Question: I am new in Android Development. I am trying to display in the screen with only one card at a time on the screen using . But unfortunately cards that I designed are not filling entire screen width as expected, as you can see in the given below.
How I can stretch these cards to fill in the entire screen (width wise, height is wrap content).
Is there any possible solution to this problem?
My Code:
'''
<LinearLayout xmlns:android="http://schemas.android.com/apk/res/android"
android:layout_width="match_parent"
android:layout_height="match_parent"
android:orientation="vertical">
<include
android:id="@+id/appBar"
layout="@layout/app_bar"/>
<TextView
android:layout_width="match_parent"
android:layout_height="wrap_content"
android:text="Horizontal Card List"
android:textSize="16sp"
android:padding="3dp"
android:background="#CCCCCC" />
<android.support.v7.widget.RecyclerView
android:id="@+id/hrlist_recycler_view"
android:layout_width="match_parent"
android:layout_height="wrap_content"
android:scrollbars="horizontal" />
</LinearLayout>
'''
'''
<?xml version="1.0" encoding="utf-8"?>
<LinearLayout xmlns:android="http://schemas.android.com/apk/res/android"
android:layout_width="match_parent"
android:layout_height="wrap_content"
android:orientation="vertical"
android:padding="8dp"
android:tag="contains Cards main Container">
<android.support.v7.widget.CardView xmlns:android="http://schemas.android.com/apk/res/android"
xmlns:app="http://schemas.android.com/apk/res-auto"
android:id="@+id/card_view"
android:layout_width="match_parent"
android:layout_height="wrap_content"
android:elevation="10dp"
app:cardBackgroundColor="#B6B6B6">
<TextView
android:id="@+id/card_text"
android:layout_width="wrap_content"
android:layout_height="wrap_content"
android:layout_gravity="center_vertical"
android:padding="20dp"
android:text="Card 1"
android:textSize="30sp" />
</android.support.v7.widget.CardView>
</LinearLayout>
'''
'''
package ab9.mamv.com.playground;
import android.os.Bundle;
import android.support.v4.app.NavUtils;
import android.support.v7.app.ActionBarActivity;
import android.support.v7.widget.LinearLayoutManager;
import android.support.v7.widget.RecyclerView;
import android.support.v7.widget.Toolbar;
import android.view.Menu;
import android.view.MenuItem;
import java.util.ArrayList;
import java.util.List;
public class SubActivity extends ActionBarActivity {
Toolbar toolbar;
private RecyclerView mRecyclerView;
private SubActivityAdapter mAdapter;
private RecyclerView.LayoutManager mLayoutManager;
@Override
protected void onCreate(Bundle savedInstanceState) {
super.onCreate(savedInstanceState);
setContentView(R.layout.activity_sub);
toolbar = (Toolbar) findViewById(R.id.appBar);
setSupportActionBar(toolbar);
getSupportActionBar().setHomeButtonEnabled(true);
getSupportActionBar().setDisplayHomeAsUpEnabled(true);
//RecyclerView
mRecyclerView = (RecyclerView) findViewById(R.id.hrlist_recycler_view);
mRecyclerView.setHasFixedSize(true);
mAdapter = new SubActivityAdapter(this, getData());
mRecyclerView.setAdapter(mAdapter);
//Layout manager for the Recycler View
mLayoutManager = new LinearLayoutManager(this, LinearLayoutManager.HORIZONTAL, false);
mRecyclerView.setLayoutManager(mLayoutManager);
}
public static List<SubActivityData> getData() {
List<SubActivityData> subActivityData = new ArrayList<>();
String[] cardTitle = {
"Card 1",
"Card 2",
"Card 3",
"Card 4",
"Card 5",
"Card 6",
};
for (int i = 0; i < cardTitle.length; i++) {
SubActivityData current = new SubActivityData();
current.cardTitle = cardTitle[i];
subActivityData.add(current);
}
return subActivityData;
}
@Override
public boolean onCreateOptionsMenu(Menu menu) {
// Inflate the menu; this adds items to the action bar if it is present.
getMenuInflater().inflate(R.menu.menu_sub, menu);
return true;
}
@Override
public boolean onOptionsItemSelected(MenuItem item) {
// Handle action bar item clicks here. The action bar will
// automatically handle clicks on the Home/Up button, so long
// as you specify a parent activity in AndroidManifest.xml.
int id = item.getItemId();
//noinspection SimplifiableIfStatement
if (id == R.id.action_settings) {
return true;
}
if (id == android.R.id.home) {
NavUtils.navigateUpFromSameTask(this);
}
return super.onOptionsItemSelected(item);
}
}
'''
'''
package ab9.mamv.com.playground;
import android.content.Context;
import android.support.v7.widget.RecyclerView;
import android.view.LayoutInflater;
import android.view.View;
import android.view.ViewGroup;
import android.widget.TextView;
import java.util.Collections;
import java.util.List;
/**
* Created by Abhishek on 20-03-2015.
*/
public class SubActivityAdapter extends RecyclerView.Adapter<SubActivityAdapter.SubActivityViewHolder> {
private final LayoutInflater inflater;
List<SubActivityData> subActivityData = Collections.EMPTY_LIST;
public SubActivityAdapter(Context context, List<SubActivityData> subActivityData) {
inflater = LayoutInflater.from(context);
this.subActivityData = subActivityData;
}
@Override
public SubActivityViewHolder onCreateViewHolder(ViewGroup parent, int viewType) {
View view = inflater.inflate(R.layout.custom_card, parent, false);
SubActivityViewHolder subActivityViewHolder = new SubActivityViewHolder(view);
return subActivityViewHolder;
}
@Override
public void onBindViewHolder(SubActivityViewHolder holder, int position) {
SubActivityData currentCard = subActivityData.get(position);
holder.title.setText(currentCard.cardTitle);
}
@Override
public int getItemCount() {
return subActivityData.size();
}
class SubActivityViewHolder extends RecyclerView.ViewHolder {
TextView title;
public SubActivityViewHolder(View itemView) {
super(itemView);
title = (TextView) itemView.findViewById(R.id.card_text);
}
}
}
'''

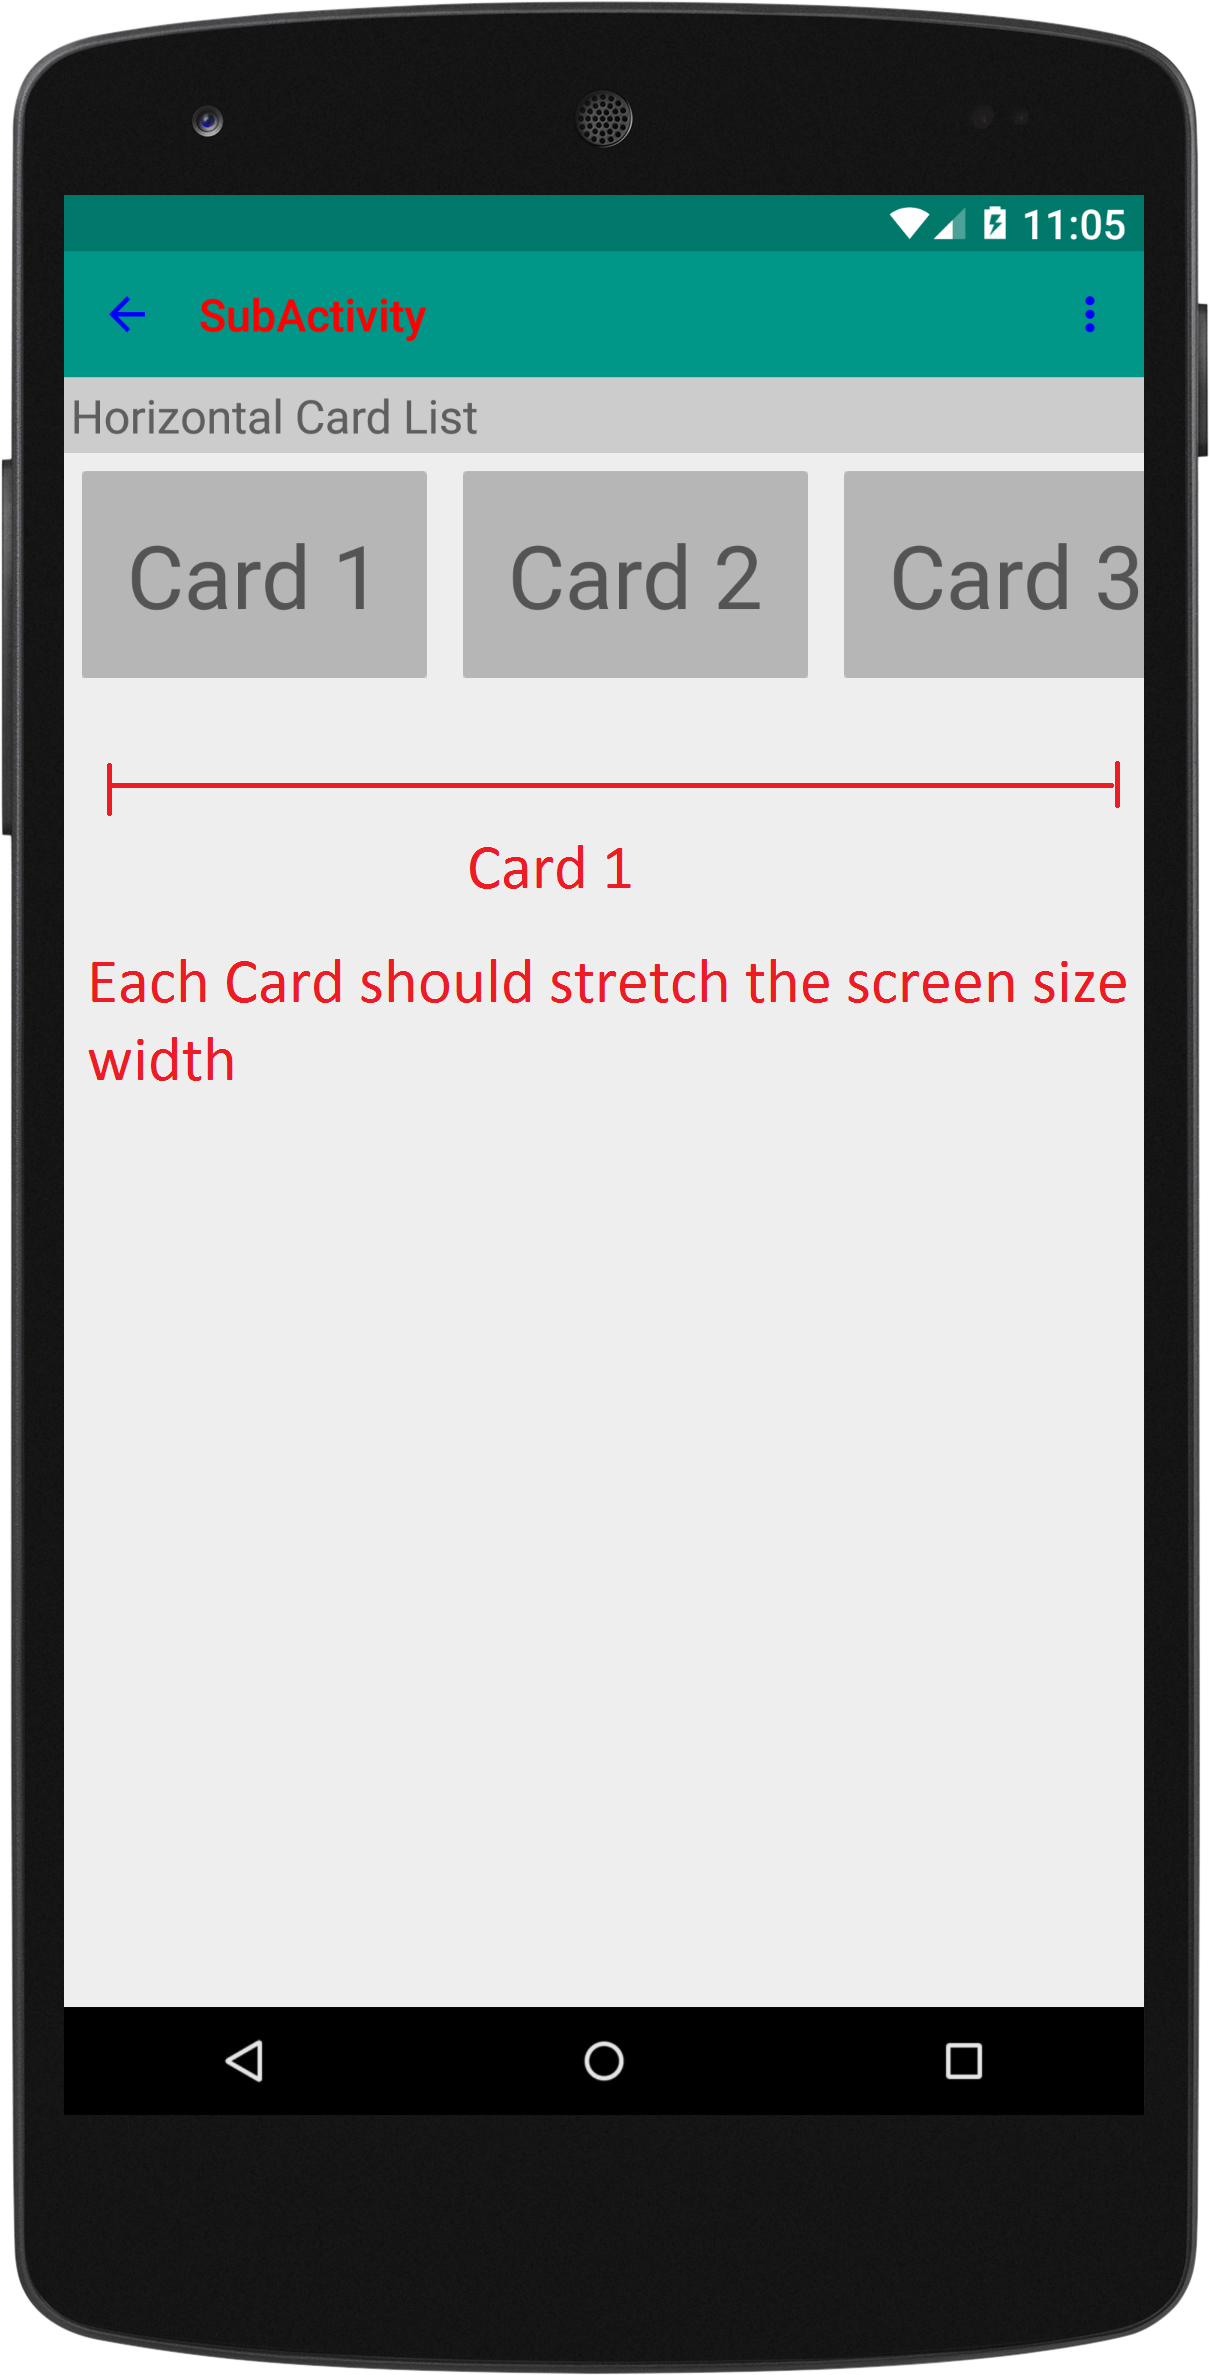
Answer: Just change your onCreateViewHolder to :
'''
@Override
public SubActivityViewHolder onCreateViewHolder(ViewGroup parent, int viewType) {
View view = inflater.inflate(R.layout.custom_card, parent, false);
view.setMinimumWidth(parent.getMeasuredWidth());
SubActivityViewHolder subActivityViewHolder = new SubActivityViewHolder(view);
return subActivityViewHolder;
}
'''
You might have to work on custom_card.xml after this. But it should do the trick.